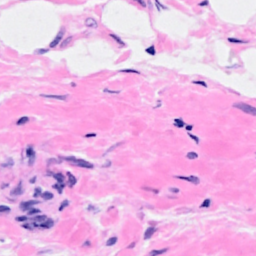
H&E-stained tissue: Breast